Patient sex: F
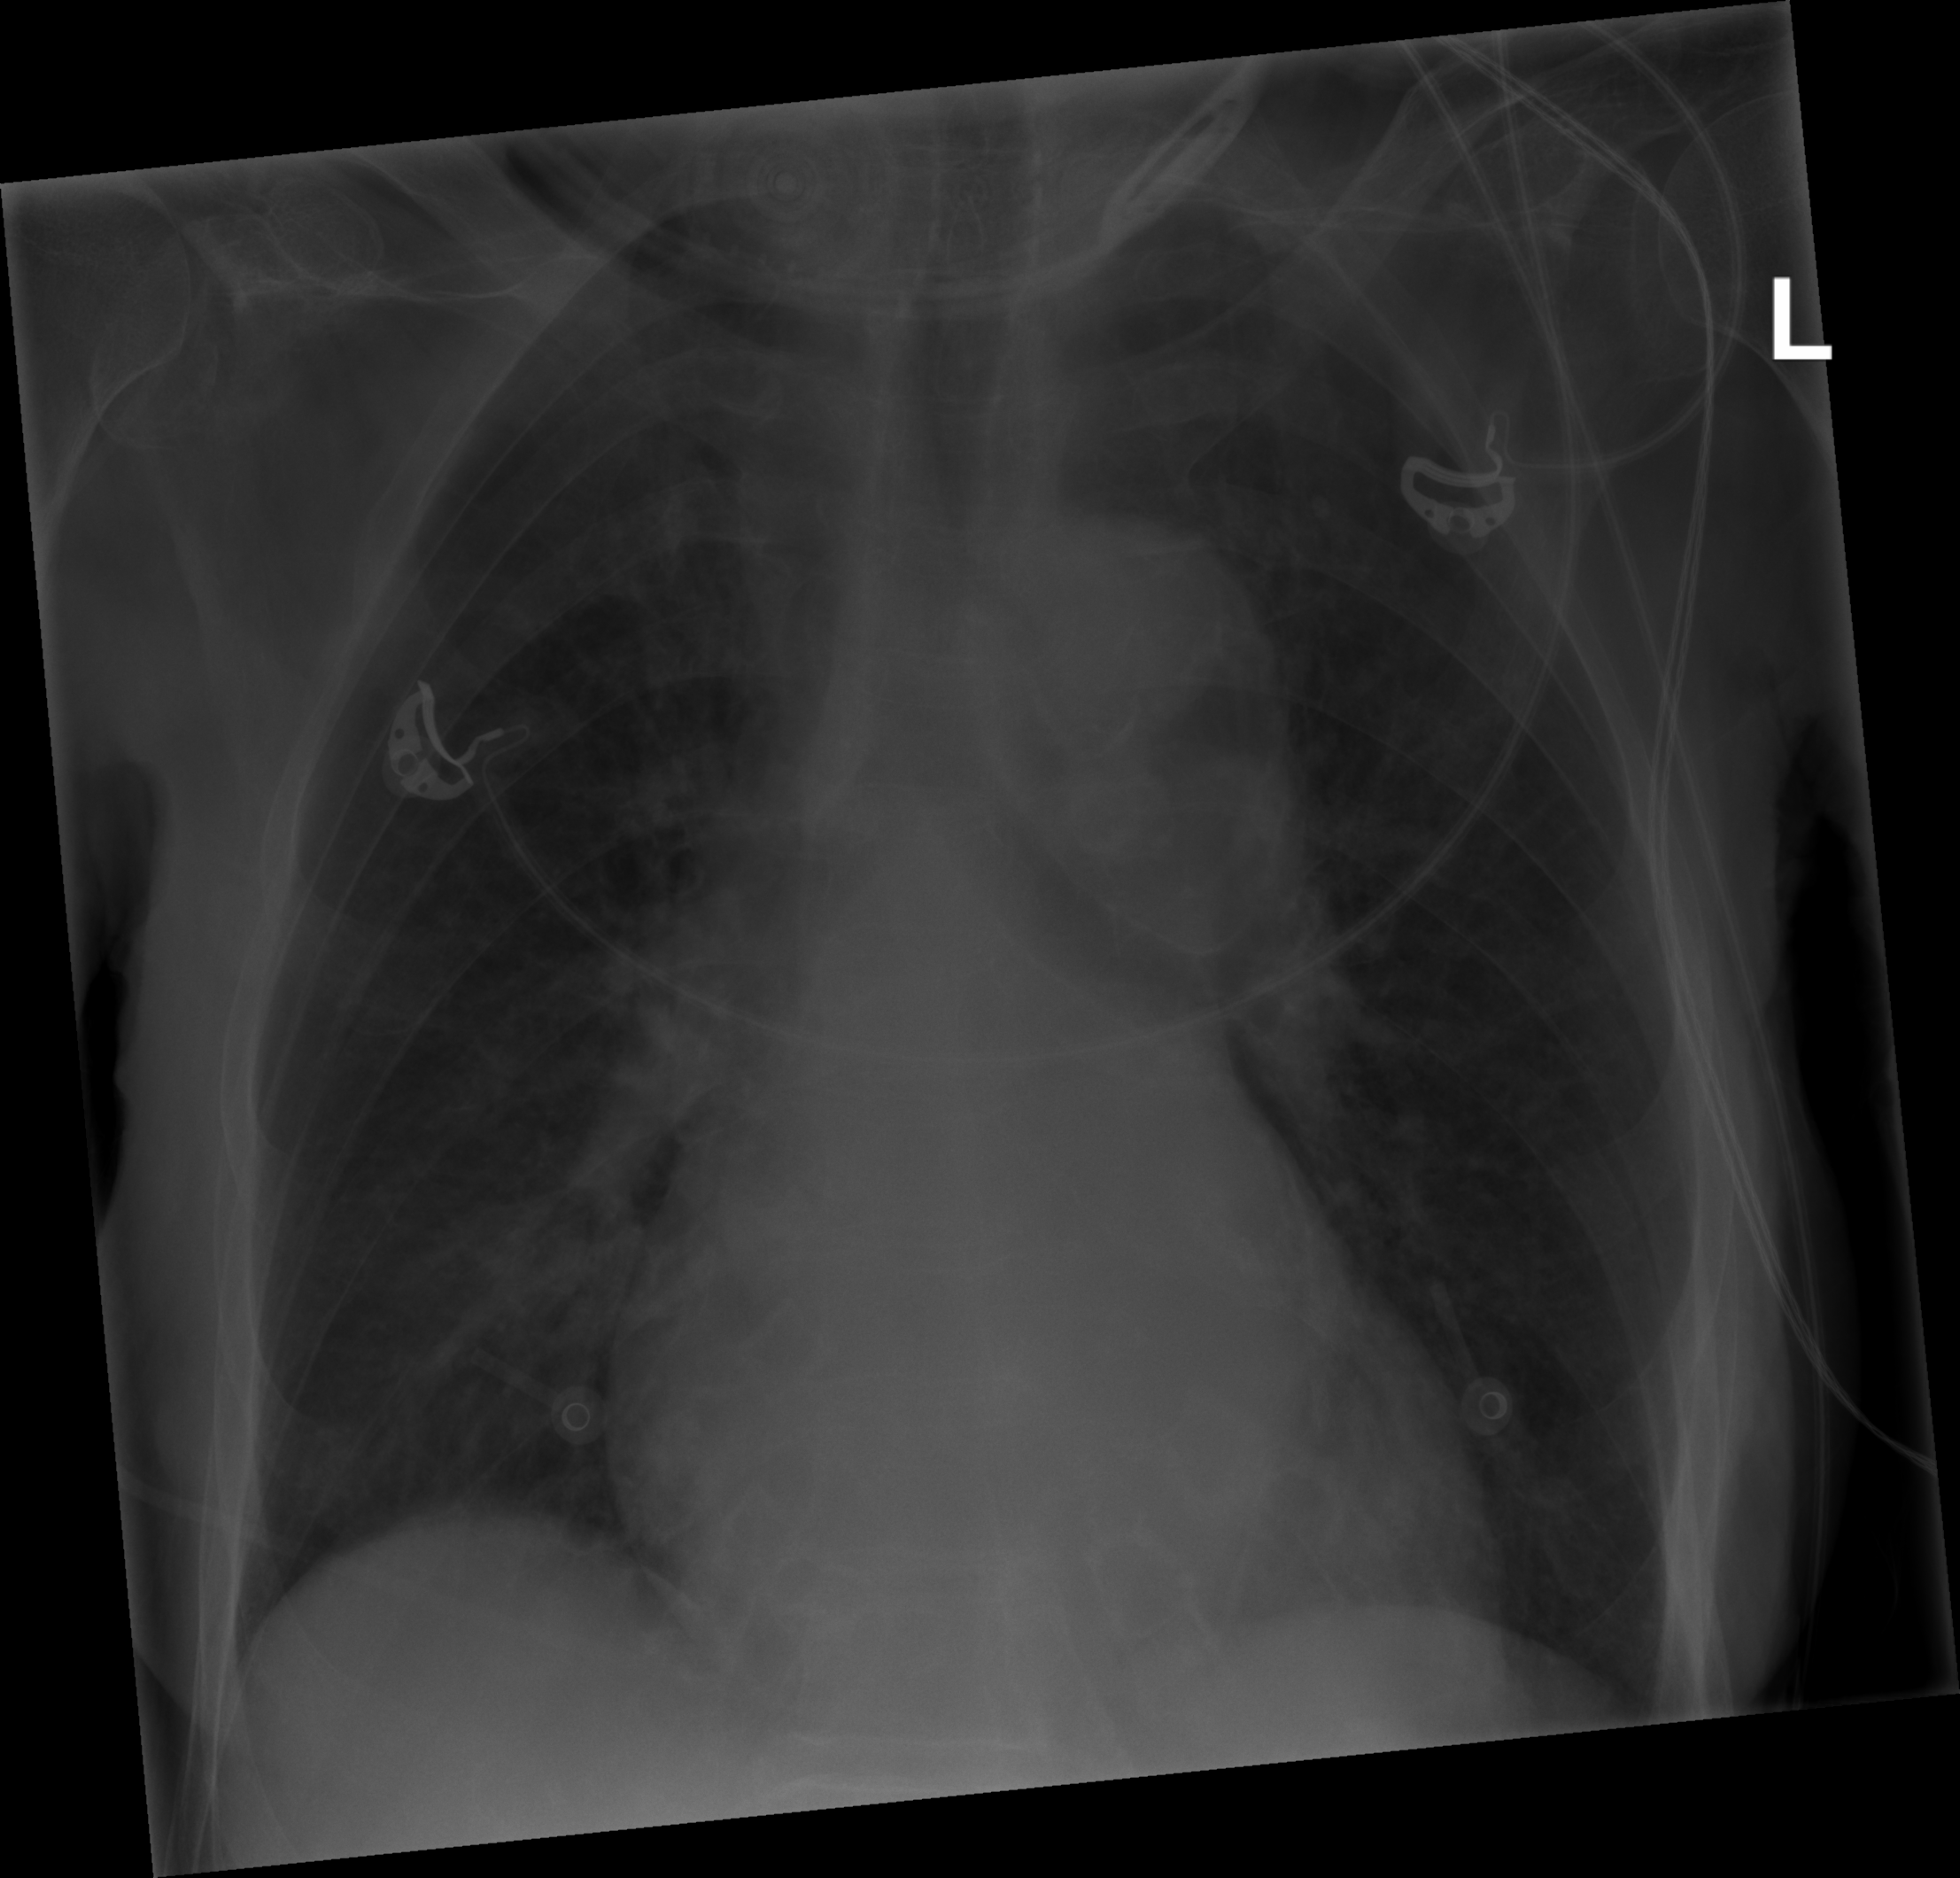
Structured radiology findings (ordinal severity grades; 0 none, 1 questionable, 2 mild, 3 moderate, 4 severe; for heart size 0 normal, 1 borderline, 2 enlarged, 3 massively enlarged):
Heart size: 1
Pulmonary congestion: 0
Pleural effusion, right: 0
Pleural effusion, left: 0
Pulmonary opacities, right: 1
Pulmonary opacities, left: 0
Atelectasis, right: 0
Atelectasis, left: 0